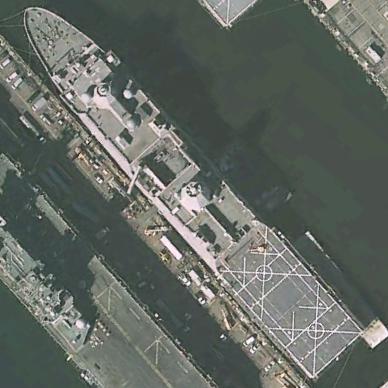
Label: combat